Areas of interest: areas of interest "Longfeng Mountain Scenic Area"
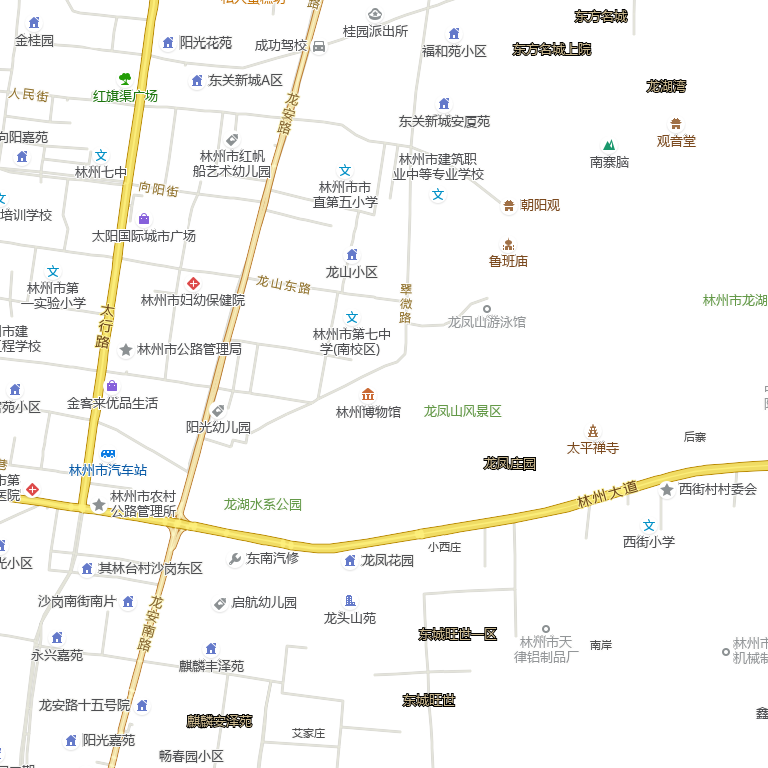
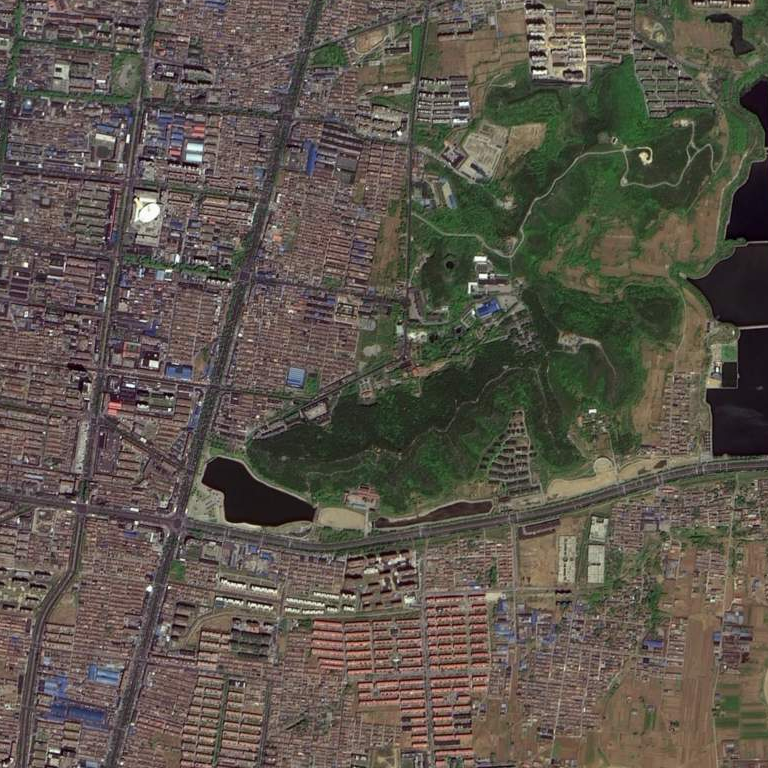